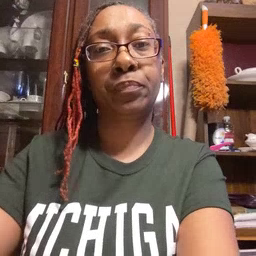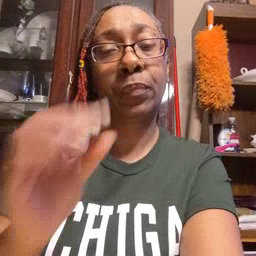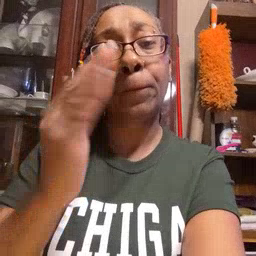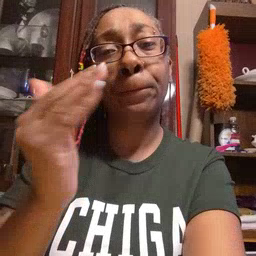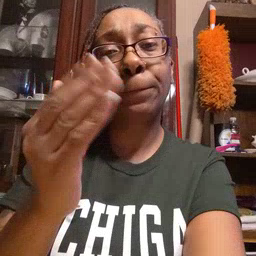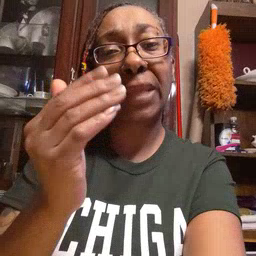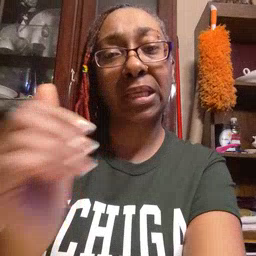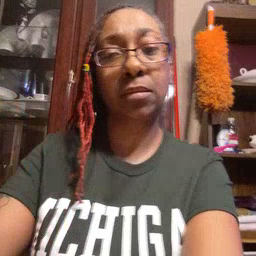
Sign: mitten